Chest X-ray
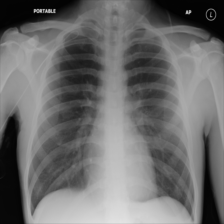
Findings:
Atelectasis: negative
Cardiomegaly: negative
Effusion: negative
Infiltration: negative
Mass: negative
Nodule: negative
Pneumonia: negative
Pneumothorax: negative
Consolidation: negative
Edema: negative
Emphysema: negative
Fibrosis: negative
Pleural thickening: negative
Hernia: negative